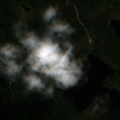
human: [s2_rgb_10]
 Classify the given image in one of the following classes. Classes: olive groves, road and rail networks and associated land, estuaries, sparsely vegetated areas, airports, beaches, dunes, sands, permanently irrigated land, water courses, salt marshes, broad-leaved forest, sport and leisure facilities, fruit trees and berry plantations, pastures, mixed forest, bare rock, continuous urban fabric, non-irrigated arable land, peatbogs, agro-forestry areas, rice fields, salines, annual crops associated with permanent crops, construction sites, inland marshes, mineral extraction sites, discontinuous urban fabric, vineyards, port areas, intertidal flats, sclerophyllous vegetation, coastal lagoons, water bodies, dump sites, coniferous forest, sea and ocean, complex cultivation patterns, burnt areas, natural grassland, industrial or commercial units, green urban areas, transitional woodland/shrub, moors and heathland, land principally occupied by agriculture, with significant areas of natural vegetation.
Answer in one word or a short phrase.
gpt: coniferous forest, mixed forest, transitional woodland/shrub, water bodies